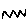
Label: zigzag